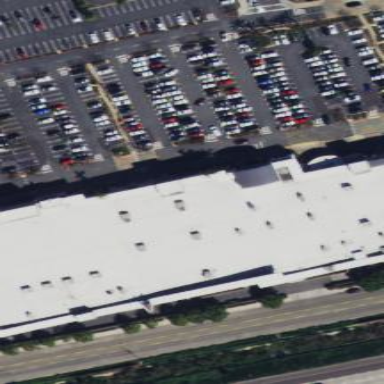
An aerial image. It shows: Commercial building.